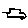
Label: car